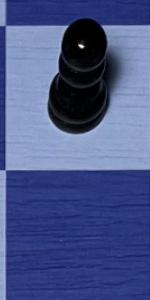
Label: Empty